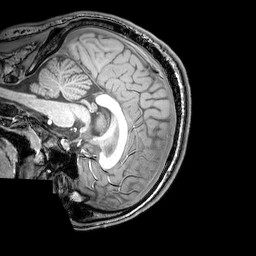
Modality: T1w
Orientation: sagittal
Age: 23
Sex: male
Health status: healthy
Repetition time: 0.081 s
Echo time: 0.037 s